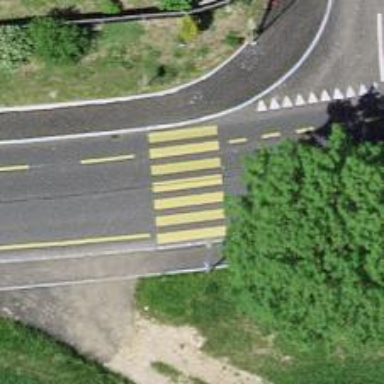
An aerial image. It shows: Uncontrolled zebra crossing.